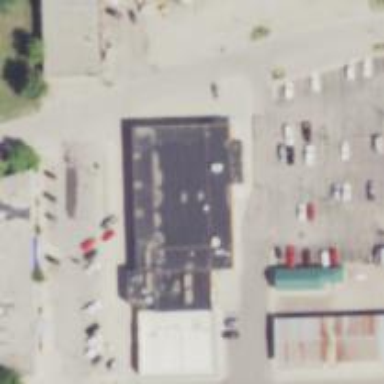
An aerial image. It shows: Supermarket.